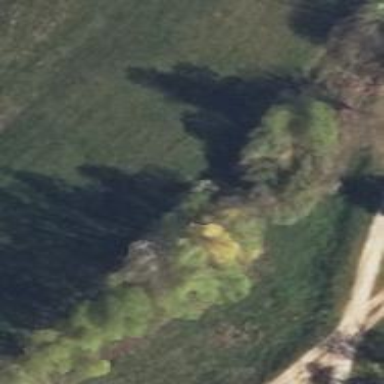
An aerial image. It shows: Abandoned railway spur.